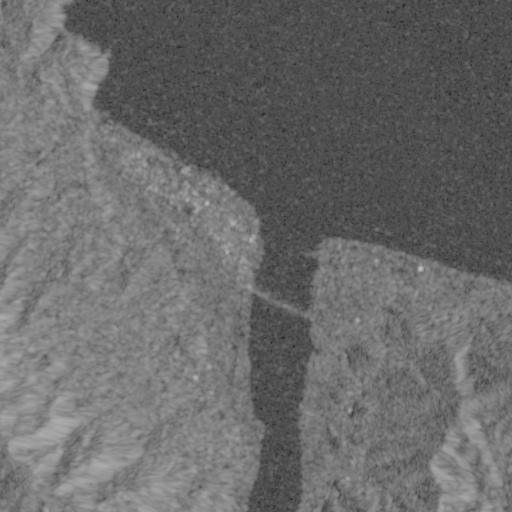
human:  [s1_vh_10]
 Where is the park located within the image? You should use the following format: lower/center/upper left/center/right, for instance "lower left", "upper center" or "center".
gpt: The park is located in the center of the image.
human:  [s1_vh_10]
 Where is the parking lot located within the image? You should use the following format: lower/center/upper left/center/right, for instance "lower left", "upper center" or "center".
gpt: The parking lot is located in the center of the image.
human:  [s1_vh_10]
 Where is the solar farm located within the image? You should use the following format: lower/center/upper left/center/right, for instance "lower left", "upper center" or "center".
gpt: The solar farm is located in the center left of the image.
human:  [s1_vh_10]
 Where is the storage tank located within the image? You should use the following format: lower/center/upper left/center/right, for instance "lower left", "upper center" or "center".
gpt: The storage tank is located in the center right of the image.
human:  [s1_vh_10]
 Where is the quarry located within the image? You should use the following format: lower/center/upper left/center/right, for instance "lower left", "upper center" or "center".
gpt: There is no quarry in the image.

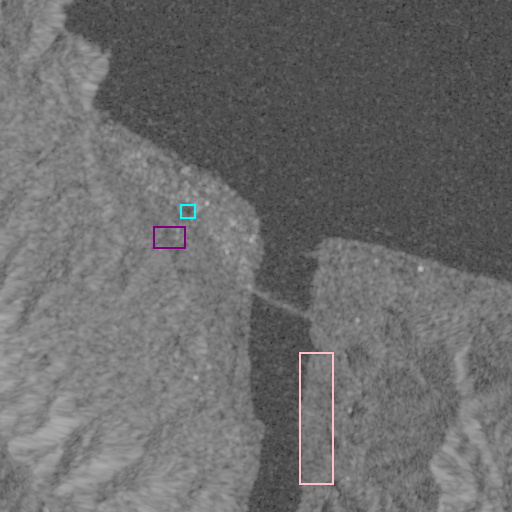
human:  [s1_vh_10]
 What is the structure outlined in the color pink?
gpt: The structure outlined in pink is a crop field.
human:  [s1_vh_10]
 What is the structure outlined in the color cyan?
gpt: The structure outlined in cyan is a park.
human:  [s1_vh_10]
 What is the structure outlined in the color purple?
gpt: The structure outlined in purple is a solar farm.
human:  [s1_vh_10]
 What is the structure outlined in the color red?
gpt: There is no red outline.